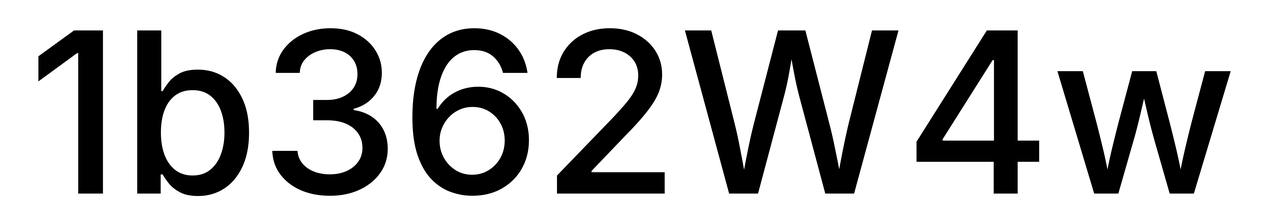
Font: Inter_Medium